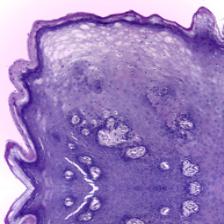
Diagnosis: Normal